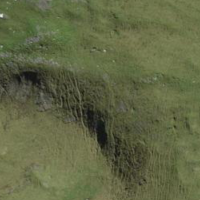
EUNIS habitat code: 26
Species observed at this site:
Prunella collaris
Pyrrhocorax graculus
Aquila chrysaetos
Turdus torquatus
Anthus spinoletta